Lunar surface albedo tile
Center latitude: -17.319
Center longitude: 3.573
Resolution (meters per pixel, mean): 197.03
Tile area (km^2): 40683.72
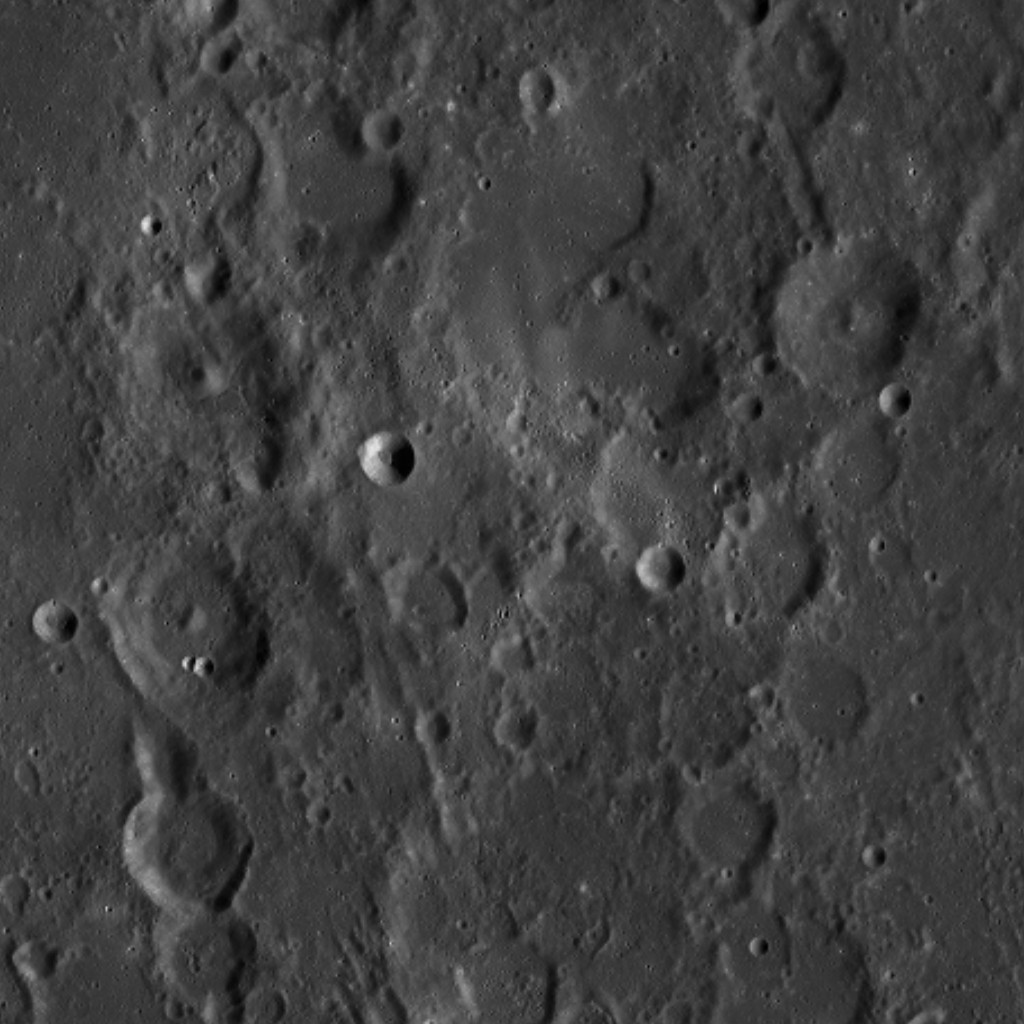